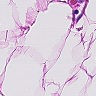
Metastatic tissue present: no